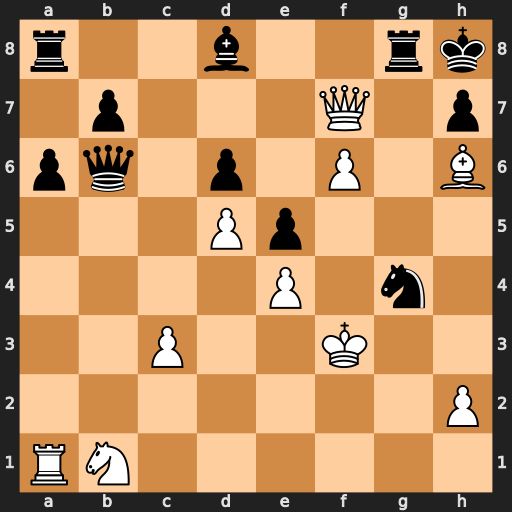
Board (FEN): r2b2rk/1p3Q1p/pq1p1P1B/3Pp3/4P1n1/2P2K2/7P/RN6
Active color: w
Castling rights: -
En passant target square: -
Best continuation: Bg7+ Rxg7 Qxg7#